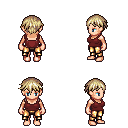
a pixel art fantasy rpg character, female body template, human, light skin, maroon pirate shirt, gold greaves, white blonde short bangs hairstyle, four views (front, back, left, right), 2x2 character sprite sheet, small pixel art, hard edges, no anti-aliasing